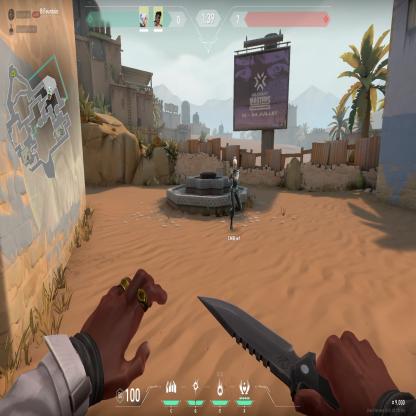
Label: teammate